Question: When I'm using IDLE to run a script, if the script encounters an exception and execution stops, then I'm left with a interactive shell, which I can use to investigate the application state at the time of the exception. This is really nice, but otherwise I find IDLE lacking as an editor. Is there a way I can get this "drop to interactive shell on exceptions" behavior without using IDLE?
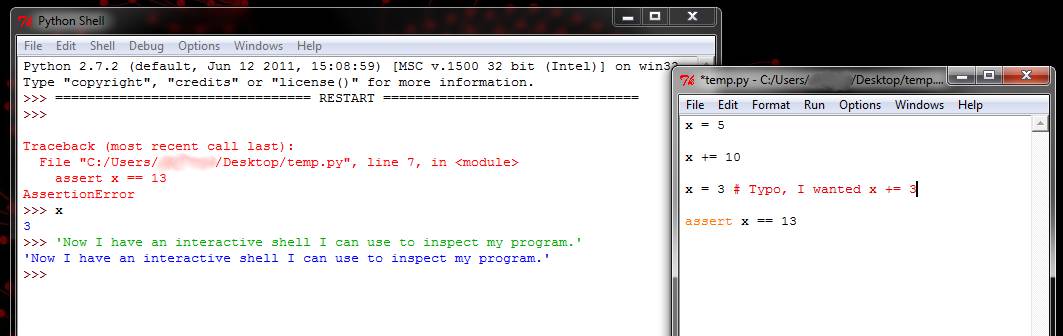
Answer: Run your script as follows:
'''
python -m pdb myscript.py
'''
The console will show you:
'''
> /home/user/dir/myscript.py(2)<module>()
'''
-> first_line(of_my_script)
(Pdb)
Type
Wait for things to explode:
'''
TypeError: invalid type comparison
Uncaught exception. Entering post mortem debugging
Running 'cont' or 'step' will restart the program
> /home/user/problemscript.py(567)na_op()
-> raise TypeError("invalid type comparison")
(Pdb)
'''
From here on out, you're basically in a <URL> and a surprising number of the standard commands apply.
Type or to see where you are on the stack:
'''
(Pdb) w
-> return df[df['type']=='dev'][['Dist','Count']].as_matrix()
/home/user/core/ops.py(603)wrapper()
-> res = na_op(values, other)
> /home/user/core/ops.py(567)na_op()
-> raise TypeError("invalid type comparison")
'''
See that little '>' arrow? That's where we are in the stack.
Use or to look around:
'''
(Pdb) list
564 try:
565 result = getattr(x, name)(y)
566 if result is NotImplemented:
567 >> raise TypeError("invalid type comparison")
568 except (AttributeError):
569 -> result = op(x, y)
570
571 return result
572
573 def wrapper(self, other):
574 if isinstance(other, pd.Series):
'''
To move around in the stack continue MUDing and use () or ().
Use () to examine what arguments the current function was called with:
'''
(Pdb) args
dat = array([], shape=(0, 3), dtype=float64)
dev_classes = {81, 82, 21, 22, 23, 24, 31}
'''
Use to print out the contents of a variable (or to pretty-print (or handle your character's basic needs)):
'''
(Pdb) p df
Empty DataFrame
Columns: [Dist, type, Count]
Index: []
'''
Use to enter the code at the current point in the stack. brings you back in to PDB.